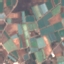
Land use / land cover class: PermanentCrop